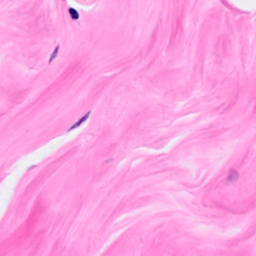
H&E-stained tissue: Breast